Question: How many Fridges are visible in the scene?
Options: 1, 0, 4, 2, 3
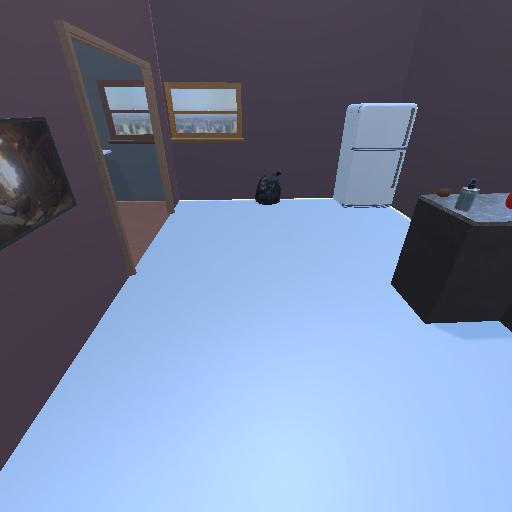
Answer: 1